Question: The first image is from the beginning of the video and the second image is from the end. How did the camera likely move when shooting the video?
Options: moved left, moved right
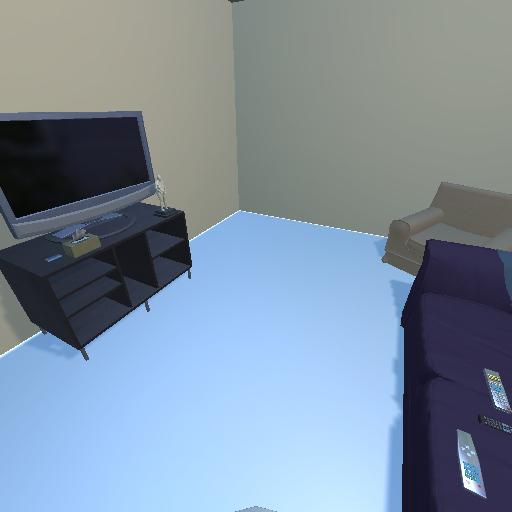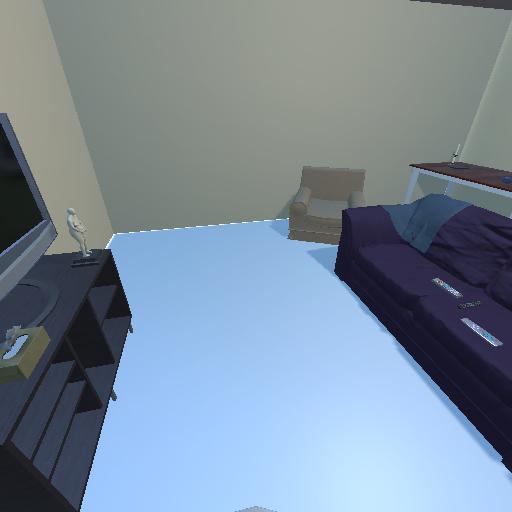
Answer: moved left